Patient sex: M
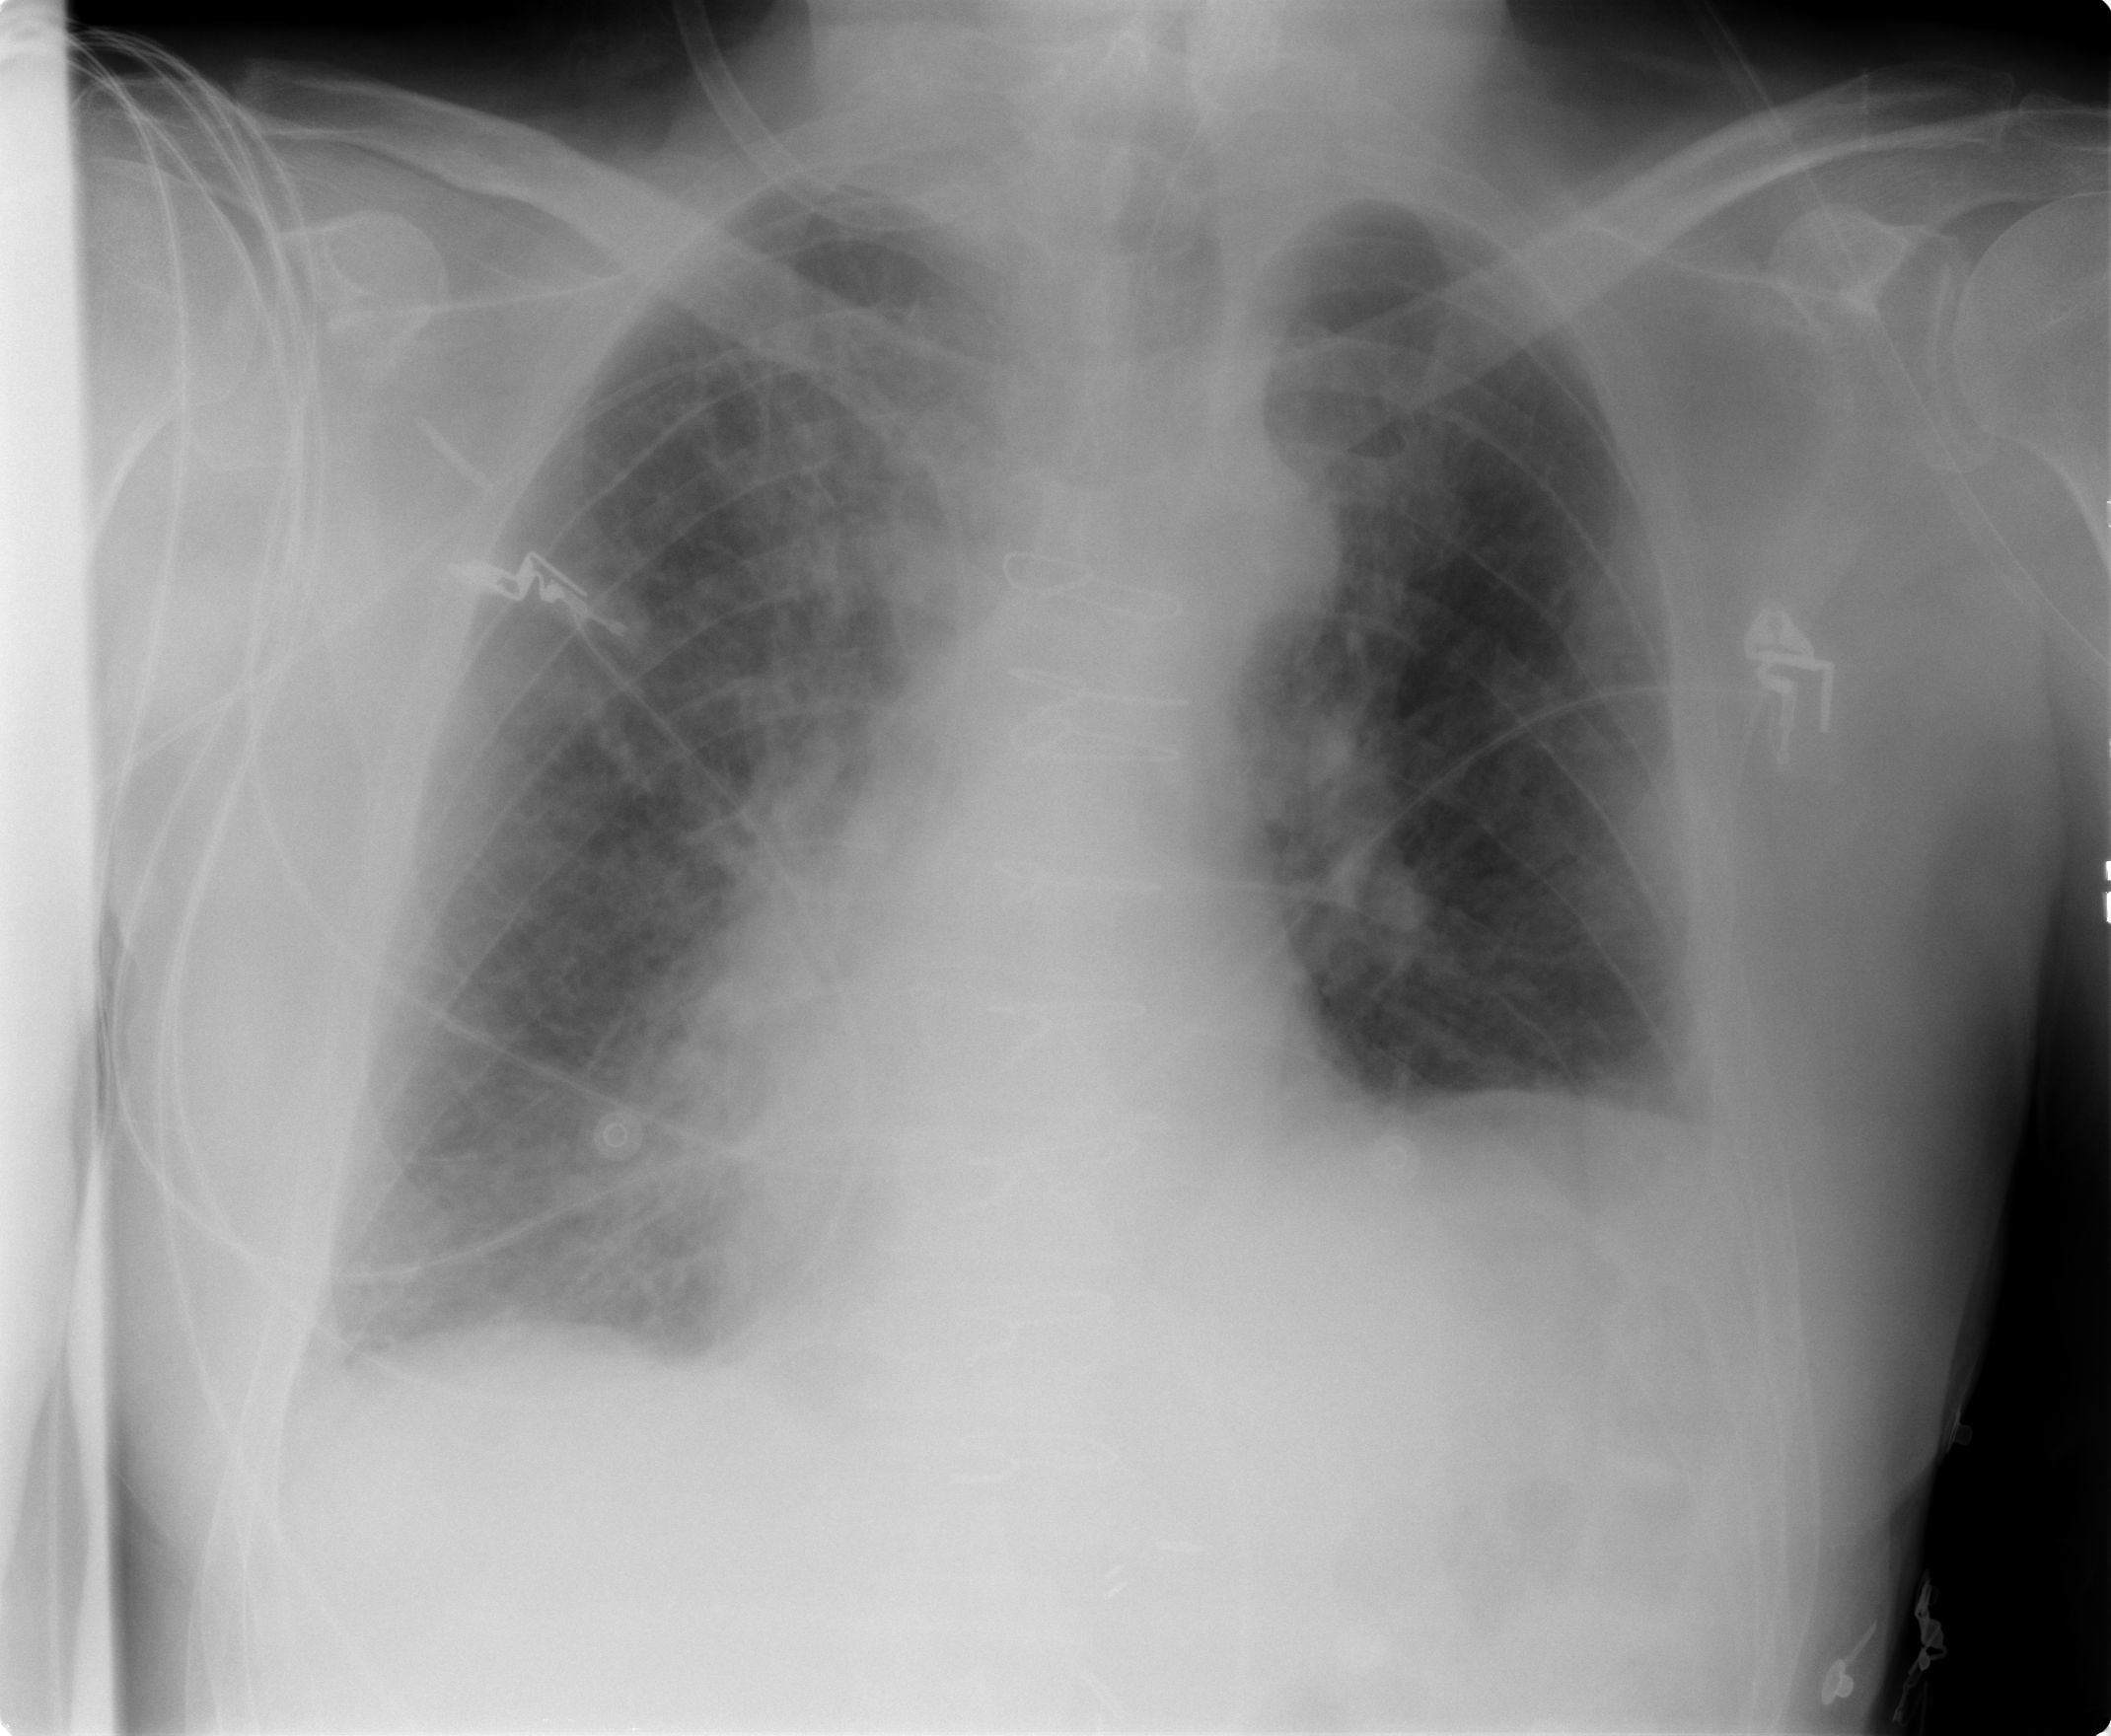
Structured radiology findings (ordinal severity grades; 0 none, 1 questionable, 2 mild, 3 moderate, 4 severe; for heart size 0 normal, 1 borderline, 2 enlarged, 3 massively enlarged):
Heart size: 0
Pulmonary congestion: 2
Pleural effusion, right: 1
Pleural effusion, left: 0
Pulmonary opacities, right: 2
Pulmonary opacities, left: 0
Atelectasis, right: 3
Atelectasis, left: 0